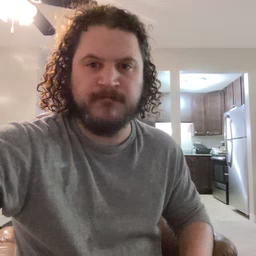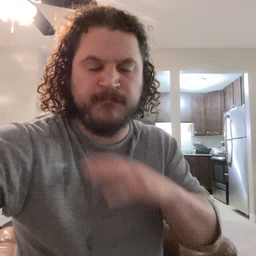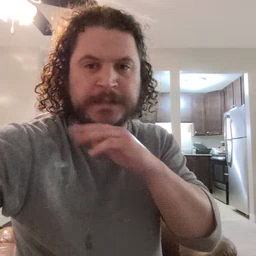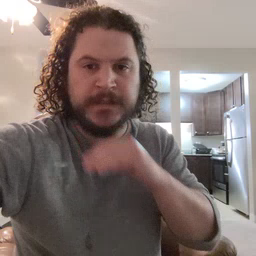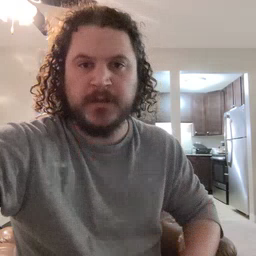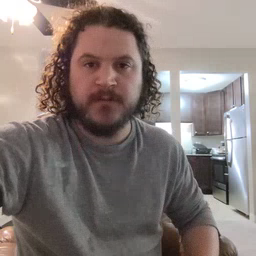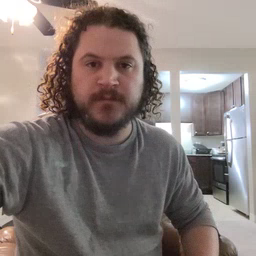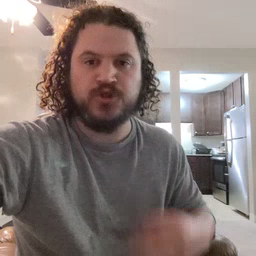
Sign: pig